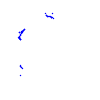
Particle: proton